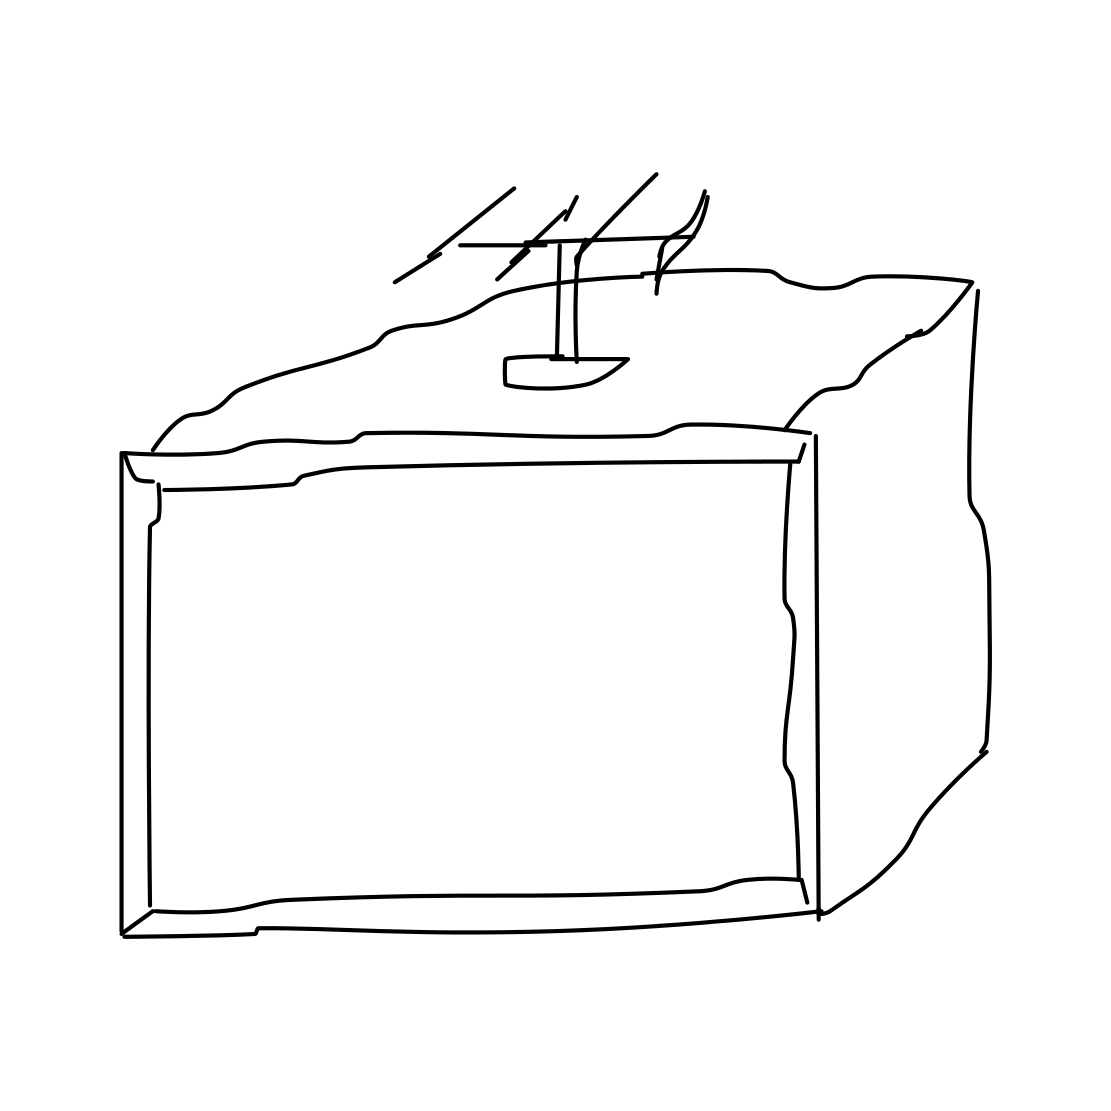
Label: tv